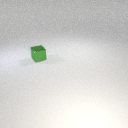
small green metal cube